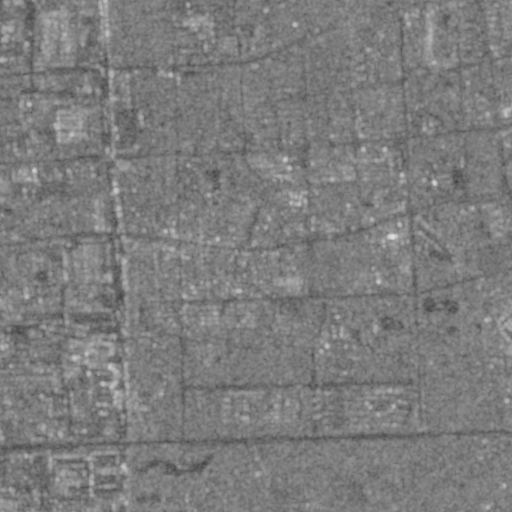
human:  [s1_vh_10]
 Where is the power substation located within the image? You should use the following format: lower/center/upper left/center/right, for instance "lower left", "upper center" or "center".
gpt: The power substation is located in the center left of the image.
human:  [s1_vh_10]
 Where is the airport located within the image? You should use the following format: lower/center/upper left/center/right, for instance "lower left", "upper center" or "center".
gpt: There is no airport in the image.

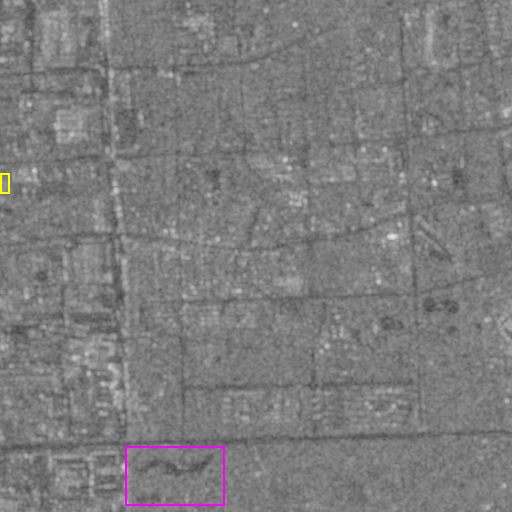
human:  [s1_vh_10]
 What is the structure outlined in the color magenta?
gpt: The structure outlined in magenta is a park.
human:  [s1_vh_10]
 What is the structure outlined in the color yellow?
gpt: The structure outlined in yellow is a power substation.
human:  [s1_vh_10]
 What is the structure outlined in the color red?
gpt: There is no red outline.